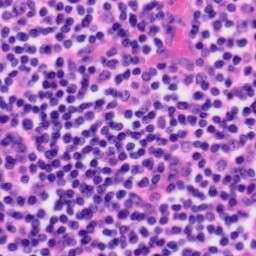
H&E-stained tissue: Tonsil